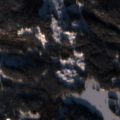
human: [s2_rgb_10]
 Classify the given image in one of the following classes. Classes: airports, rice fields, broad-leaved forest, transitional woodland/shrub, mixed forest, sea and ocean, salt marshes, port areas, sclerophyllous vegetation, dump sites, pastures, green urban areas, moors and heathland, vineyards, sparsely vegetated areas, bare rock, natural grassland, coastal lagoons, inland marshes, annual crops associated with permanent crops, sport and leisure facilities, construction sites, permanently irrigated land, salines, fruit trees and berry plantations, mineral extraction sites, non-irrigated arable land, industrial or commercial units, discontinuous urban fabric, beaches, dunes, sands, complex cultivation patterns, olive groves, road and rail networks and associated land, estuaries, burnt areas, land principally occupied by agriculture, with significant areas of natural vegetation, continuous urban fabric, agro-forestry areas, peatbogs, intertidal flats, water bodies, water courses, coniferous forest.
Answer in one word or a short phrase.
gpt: coniferous forest, transitional woodland/shrub